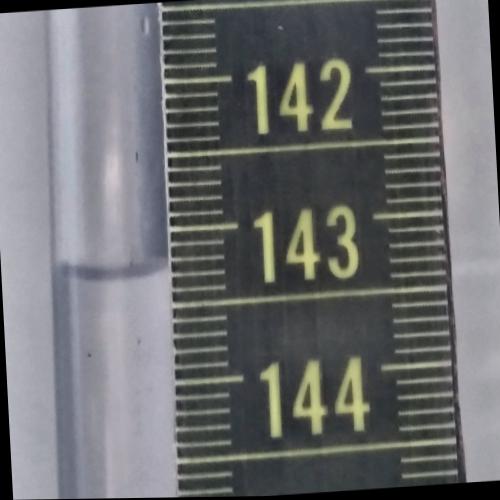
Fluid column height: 143.3 cm